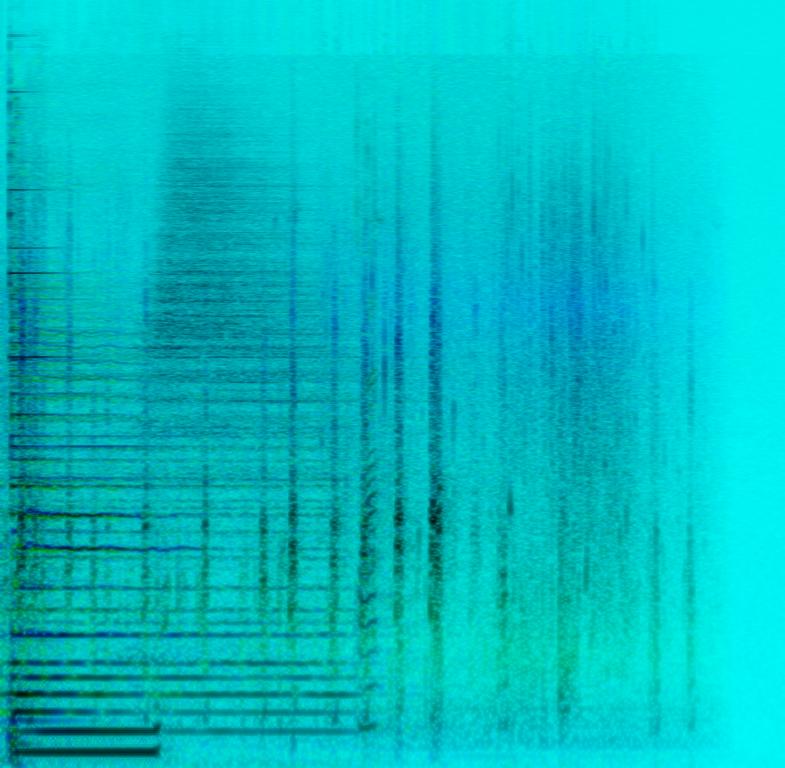
This music is a clip of the end of the song. There is no music nor vocals. The audio clip begins with the sound of splashing water followed by ducks quacking before it fades and stops. This song sounds like a Children’s Nursery rhyme about ducks or animals , animal sounds or swimming. It intends to make learning fun and simple.